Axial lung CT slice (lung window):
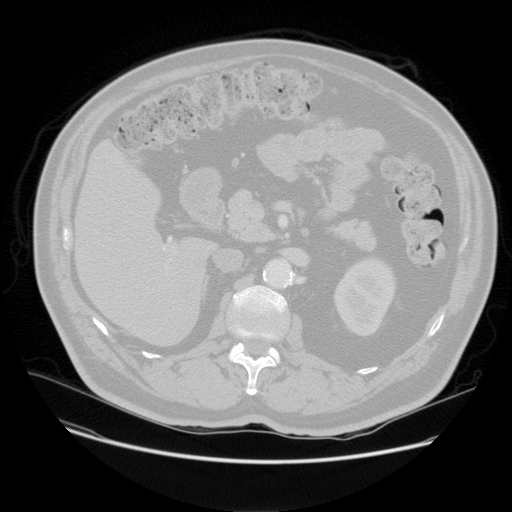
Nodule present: no